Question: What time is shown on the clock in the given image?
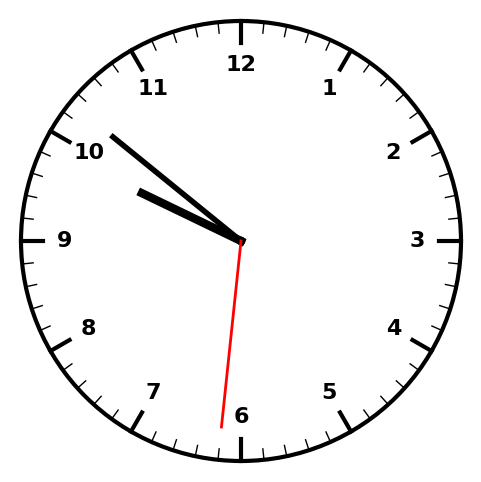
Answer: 09:51:31